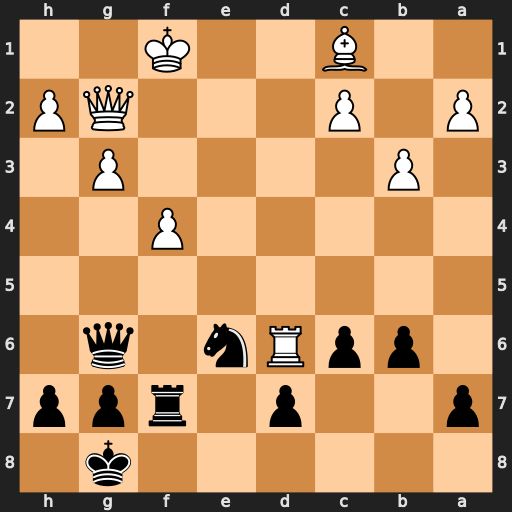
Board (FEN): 6k1/p2p1rpp/1ppRn1q1/8/5P2/1P4P1/P1P3QP/2B2K2
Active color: b
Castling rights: -
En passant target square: -
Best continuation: Nxf4 Rxg6 Nxg2+ Kxg2 hxg6